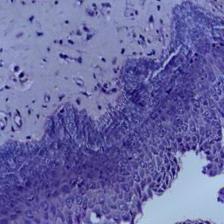
Diagnosis: Normal